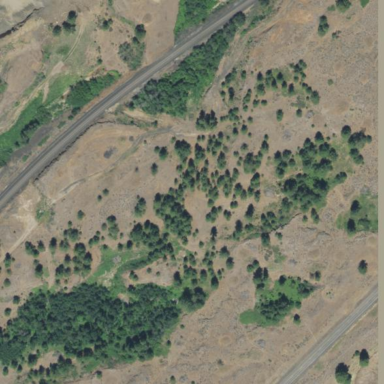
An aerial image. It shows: Evergreen needle-leaved forest.